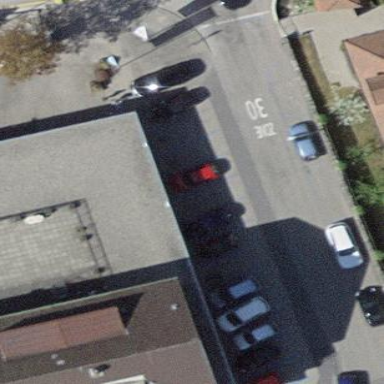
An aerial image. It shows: Parking lane area.